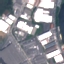
Label: Industrial